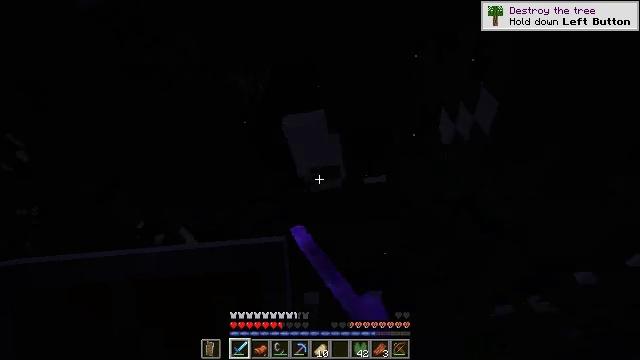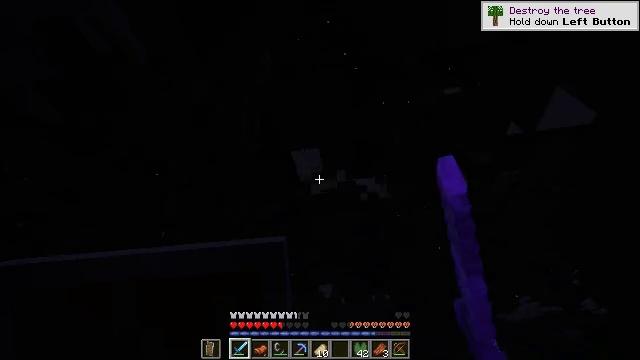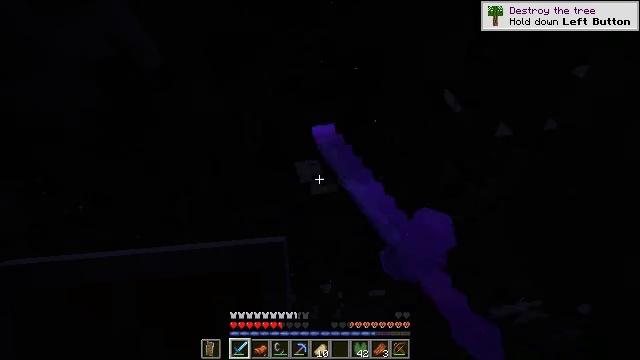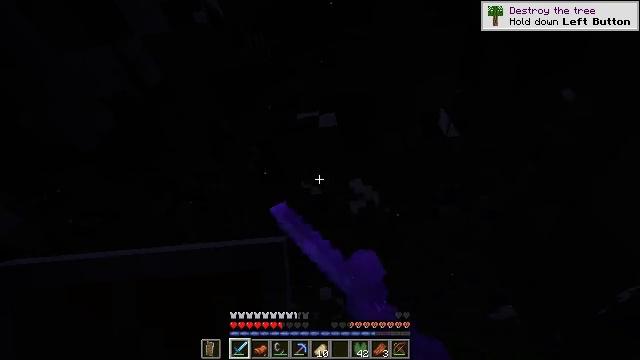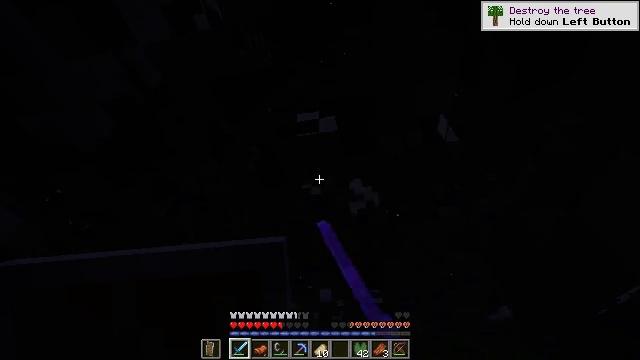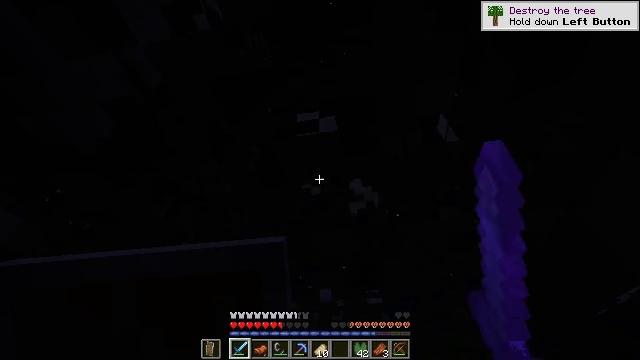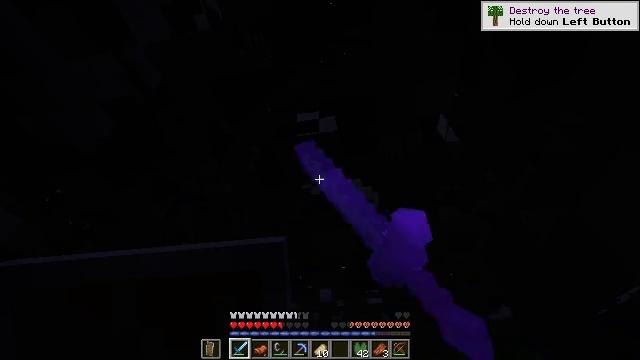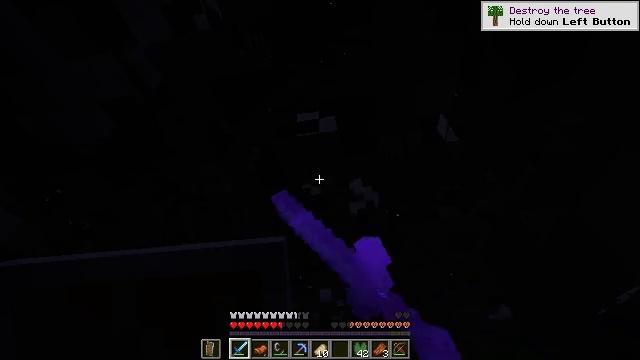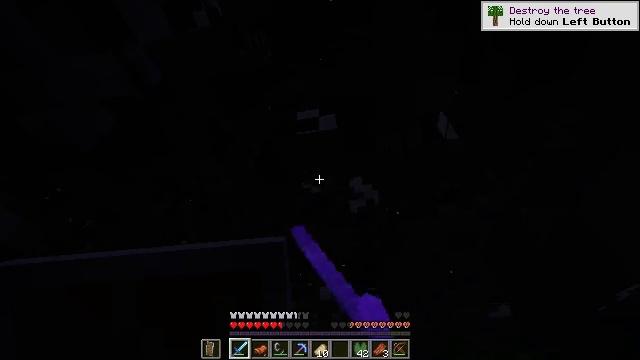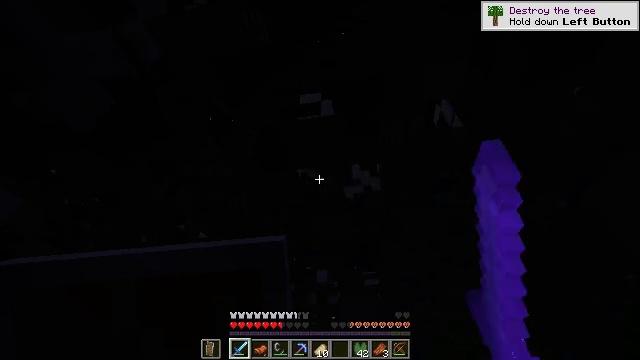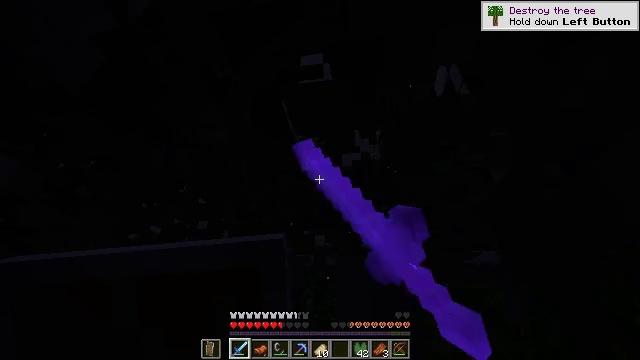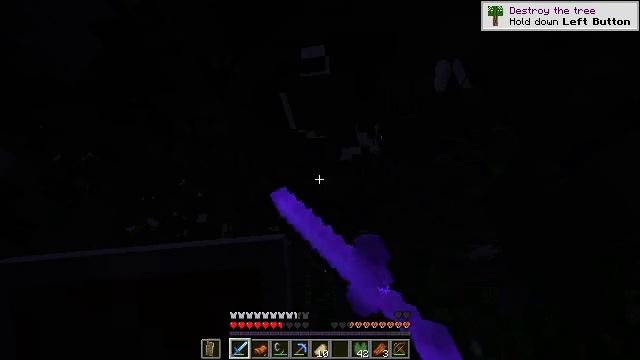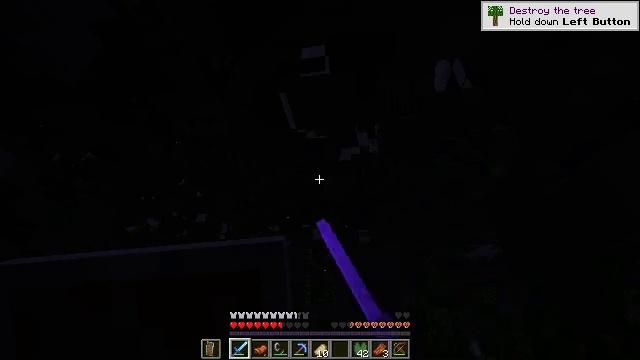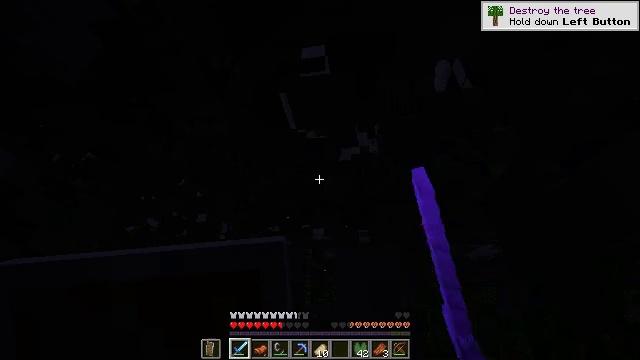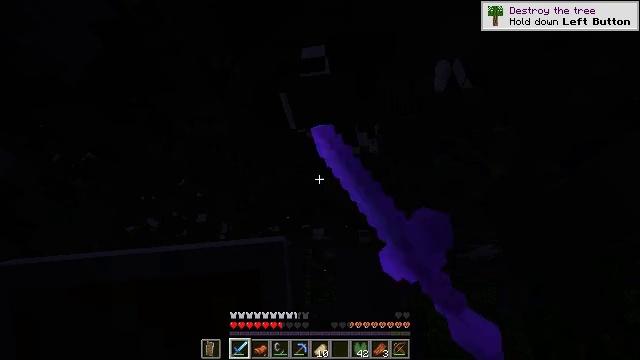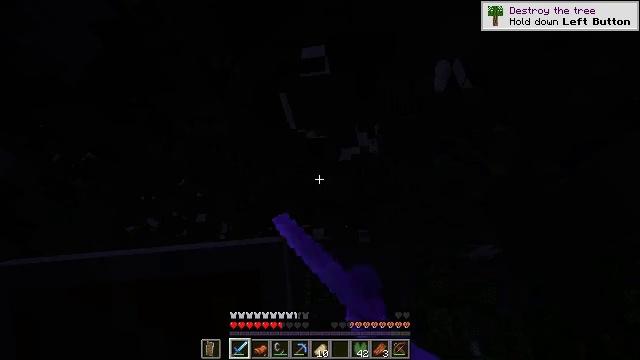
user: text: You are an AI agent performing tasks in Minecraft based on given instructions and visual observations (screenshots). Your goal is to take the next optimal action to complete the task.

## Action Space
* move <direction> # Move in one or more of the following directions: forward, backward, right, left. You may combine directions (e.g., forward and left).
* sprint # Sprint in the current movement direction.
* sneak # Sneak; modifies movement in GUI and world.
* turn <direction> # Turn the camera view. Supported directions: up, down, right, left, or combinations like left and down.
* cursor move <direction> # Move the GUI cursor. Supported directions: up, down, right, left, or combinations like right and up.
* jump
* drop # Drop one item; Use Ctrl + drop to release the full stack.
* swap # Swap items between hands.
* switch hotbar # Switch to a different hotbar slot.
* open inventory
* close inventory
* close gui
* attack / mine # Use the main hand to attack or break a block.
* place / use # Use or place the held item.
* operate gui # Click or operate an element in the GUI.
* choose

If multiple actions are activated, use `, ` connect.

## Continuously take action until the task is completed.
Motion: motion action
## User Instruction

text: Remove birch leaves from trees.
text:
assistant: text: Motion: move forward, attack / mine
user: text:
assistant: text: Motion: move forward, attack / mine
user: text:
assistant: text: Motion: move forward, attack / mine
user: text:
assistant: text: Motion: move forward, attack / mine
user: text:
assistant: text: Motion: move forward, attack / mine
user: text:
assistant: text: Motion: move forward, attack / mine
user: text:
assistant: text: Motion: move forward, attack / mine
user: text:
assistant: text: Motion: move forward, attack / mine
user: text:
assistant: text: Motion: move forward, turn right and down, attack / mine
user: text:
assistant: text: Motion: move forward, turn right and down, attack / mine
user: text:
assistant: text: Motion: move forward, turn down, attack / mine
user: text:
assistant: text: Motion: move forward, attack / mine
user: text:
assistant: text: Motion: move forward, attack / mine
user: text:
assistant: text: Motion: move forward, attack / mine
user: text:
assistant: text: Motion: move forward, attack / mine
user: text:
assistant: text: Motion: move forward, attack / mine
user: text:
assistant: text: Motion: move forward, attack / mine
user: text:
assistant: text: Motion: move forward, attack / mine
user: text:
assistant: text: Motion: move forward, attack / mine
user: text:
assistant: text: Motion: move forward, attack / mine
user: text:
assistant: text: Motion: move forward, attack / mine
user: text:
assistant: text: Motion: move forward, turn down, attack / mine
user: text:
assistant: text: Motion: move forward, turn down, attack / mine
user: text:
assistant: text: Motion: move forward, turn down, attack / mine
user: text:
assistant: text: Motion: move forward, attack / mine
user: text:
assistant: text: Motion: move forward, attack / mine
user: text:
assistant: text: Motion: move forward, attack / mine
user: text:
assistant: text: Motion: move forward, attack / mine
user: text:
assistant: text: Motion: move forward, turn right and down, attack / mine
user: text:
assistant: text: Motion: move forward, turn left and down